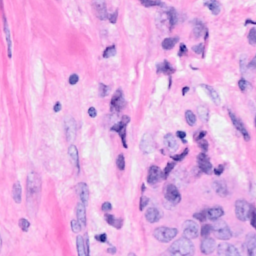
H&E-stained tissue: Breast